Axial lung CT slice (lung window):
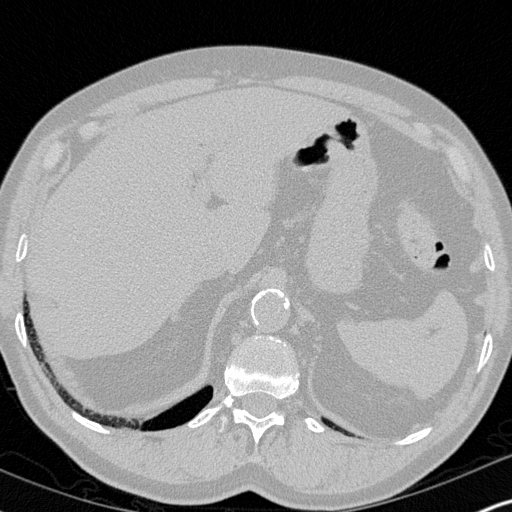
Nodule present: no